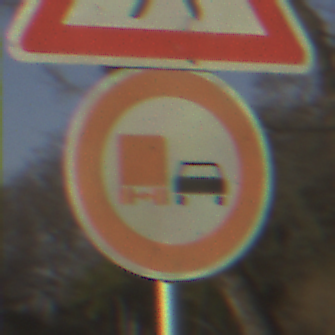
Verkehrszeichen: UeberholverbotKraftfahrzeuge
Zusatzzeichen oben: FussgaengerRechts
Umgebung: Outdoor, Nature
Tageszeit: SunriseSunset
Wetter: Clear
Licht: Natural
Jahreszeit: NotSpecified
Kontrast: HighContrast